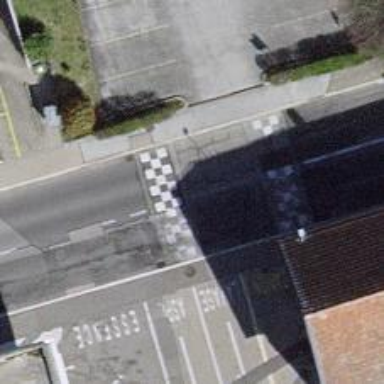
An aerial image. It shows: Traffic calming hump on the road.